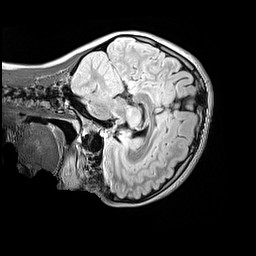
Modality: FLAIR
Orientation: sagittal
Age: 10
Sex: female
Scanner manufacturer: siemens
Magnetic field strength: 3 T
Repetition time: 5 s
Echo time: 0.388 s